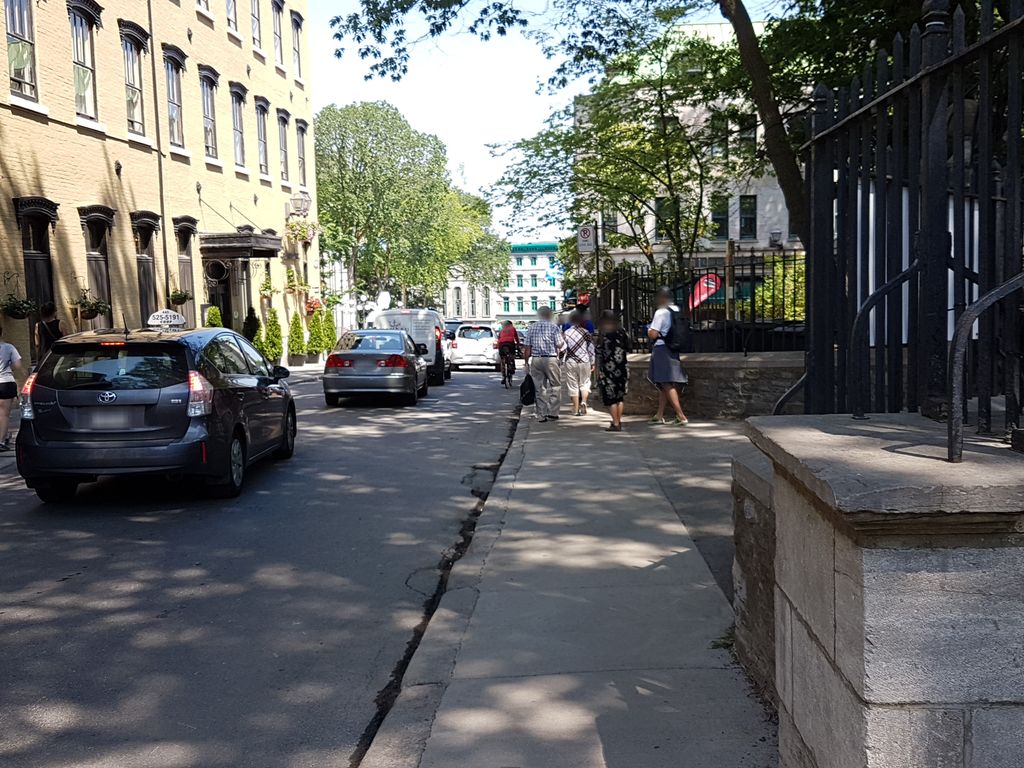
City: quebec_city